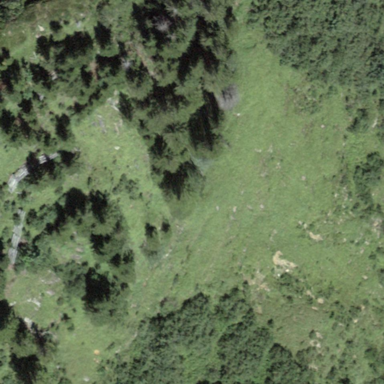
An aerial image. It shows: Beautiful meadow.